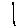
Label: line